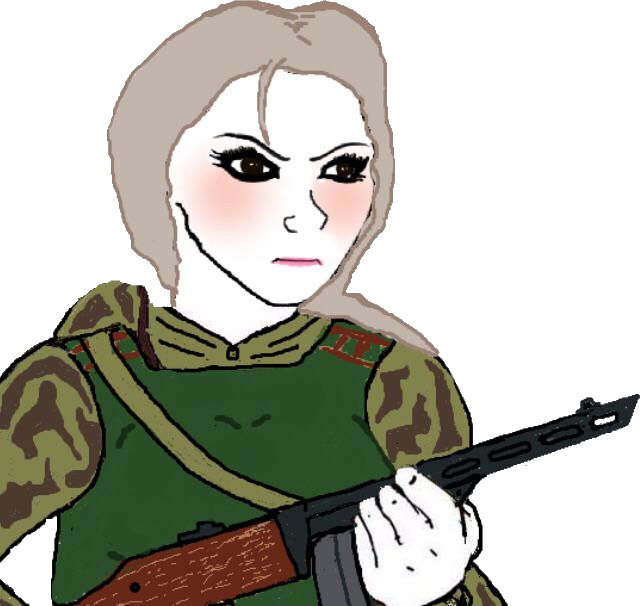
Label: 5_Abusive_Wife